Current action and preconditions to check: path_clear

Your task: For each precondition in the list above, predict whether it will hold at this action.

Consider the current scene as observed from the mobile robot's camera, and analyze the predicted future states of all dynamic agents (e.g., people, animals, vehicles, or any moving entities) within the NEXT SECOND.

IMPORTANT: Only answer "very likely" if you are absolutely certain—based on strong, clear evidence—that a dynamic agent will violate the precondition in the predicted future state. Do NOT answer "very likely" for unlikely, ambiguous, or low-probability risks.

Ask yourself for each precondition: Is there a high probability, with clear and convincing evidence, that the predicted future states of any dynamic agent will interfere with the predicted future state of the currently executing action within the NEXT SECOND, causing that precondition to fail?

Assess the risk level based on these predictions. Use "likely" or "very likely" if motions create a clear risk of interference.

Use "neutral" or "improbable" if agents are nearby but their predicted paths are clearly diverging or non-conflicting.

Failure Risk Categories: "very improbable", "improbable", "neutral", "likely", "very likely"

Answer Format: Output ONLY the probability_of_failure value from these categories: "very improbable", "improbable", "neutral", "likely", "very likely"

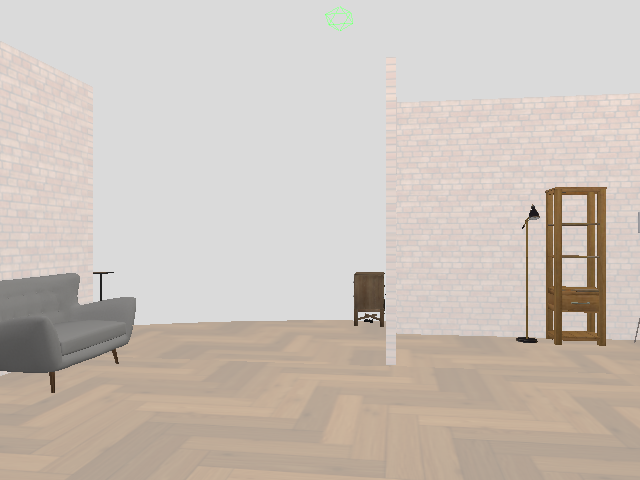

Answer: very improbable